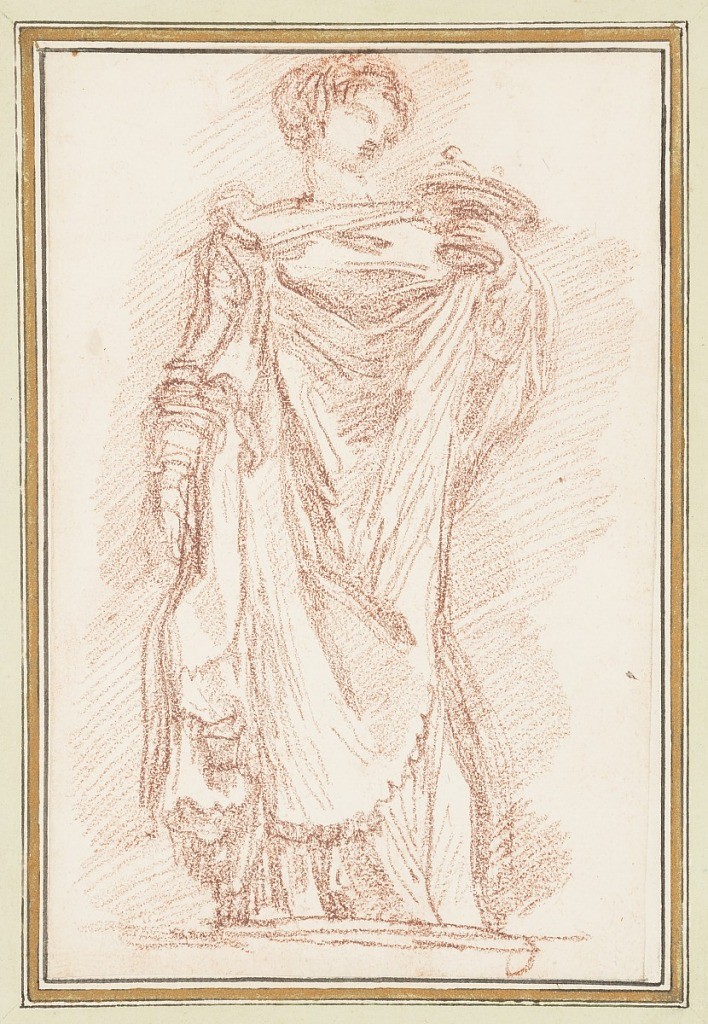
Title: Standing male figure in chiton
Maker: Jean-Robert Ango, French, active in Rome 1759 –1770, d. 1773
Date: ca. 1759–70
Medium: Red chalk on paper
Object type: Drawing
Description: Standing male figure wearing robes and holding up a kylix or drinking cup in his left hand. He looks at the cup. His right arm hangs by his side.